Field crop: maize
Growth stage: 2
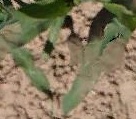
Species: maize